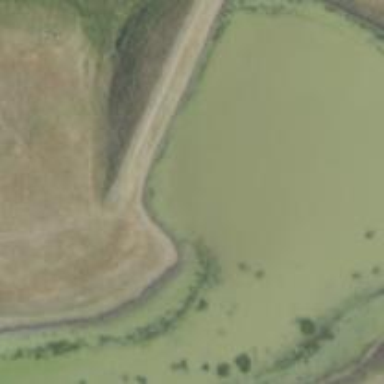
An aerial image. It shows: Reservoir.